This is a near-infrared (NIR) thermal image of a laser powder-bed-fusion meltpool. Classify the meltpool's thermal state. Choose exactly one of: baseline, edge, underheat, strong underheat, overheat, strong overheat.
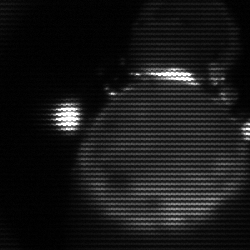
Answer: edge